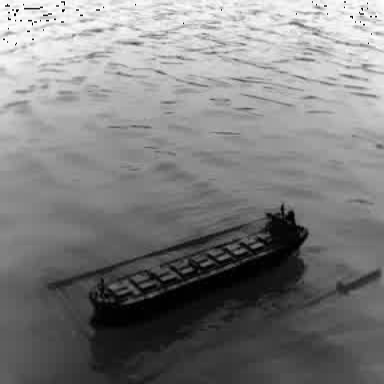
There is a liner in the infrared image.